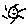
Label: sun